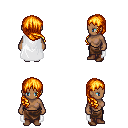
a pixel art fantasy rpg character, female body template, human, dark skin, white cape, robe skirt, light blonde right-swept hairstyle, brown shoes, four views (front, back, left, right), 2x2 character sprite sheet, small pixel art, hard edges, no anti-aliasing